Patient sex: F
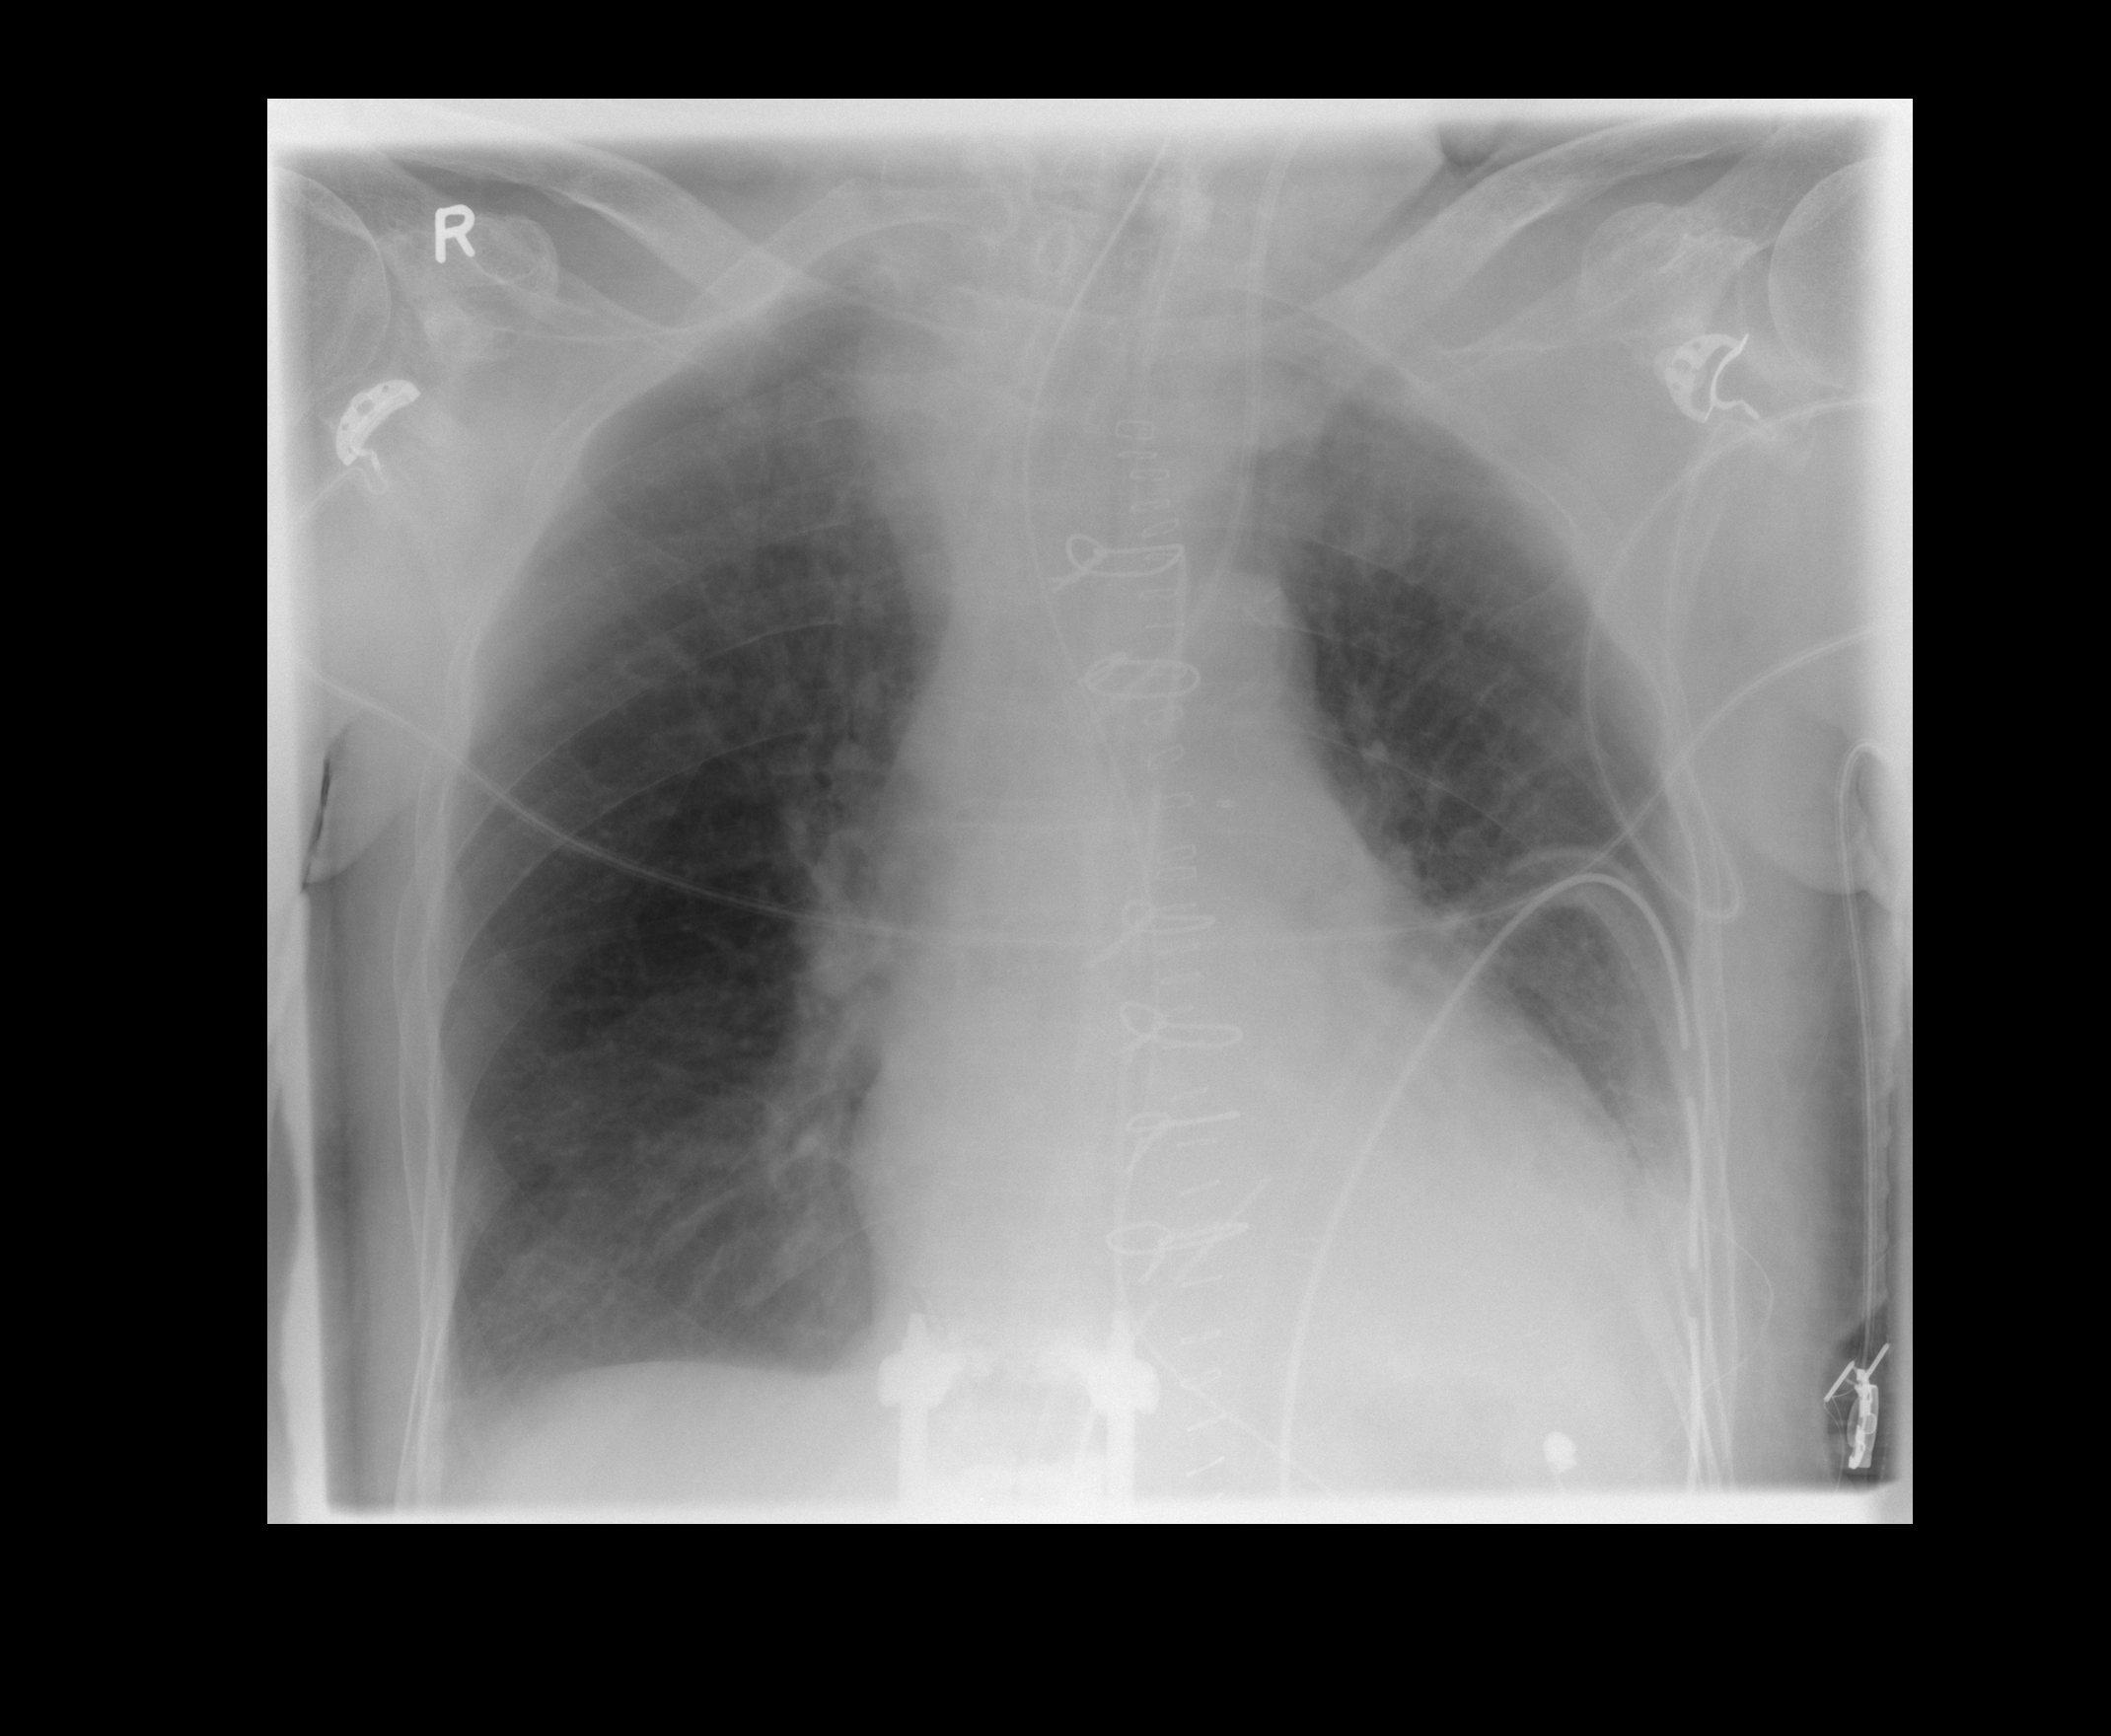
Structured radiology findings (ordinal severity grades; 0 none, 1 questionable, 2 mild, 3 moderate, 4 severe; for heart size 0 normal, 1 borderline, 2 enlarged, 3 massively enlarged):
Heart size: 2
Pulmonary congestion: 1
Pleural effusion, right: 0
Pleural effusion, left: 2
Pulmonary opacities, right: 0
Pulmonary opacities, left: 0
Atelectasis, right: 0
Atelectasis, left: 2